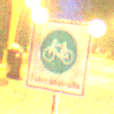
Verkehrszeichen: BeginnFahrradstrasse
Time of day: Night
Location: Outdoor (Urban)
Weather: Clear
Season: NotSpecified
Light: Artificial